Interaction volume radius: 10 \u00c5
Interaction volume height: 10 \u00c5
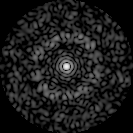
Disorder parameter: 0.8324